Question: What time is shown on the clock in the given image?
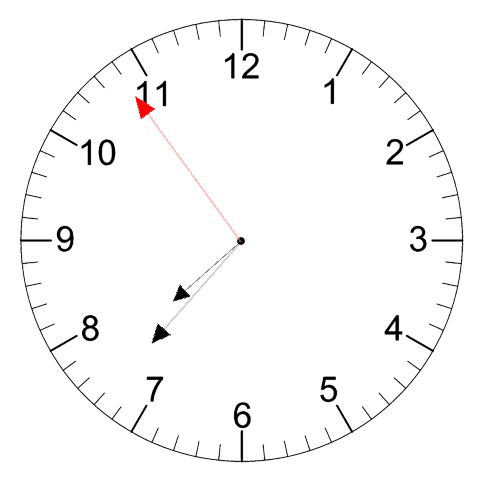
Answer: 07:36:54